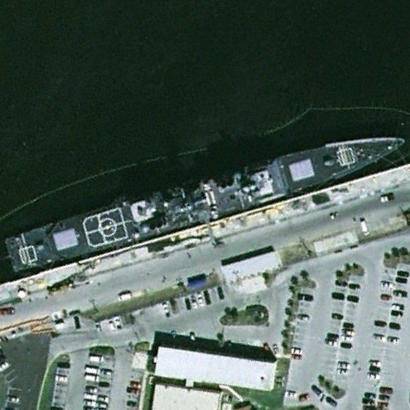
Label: cruiser